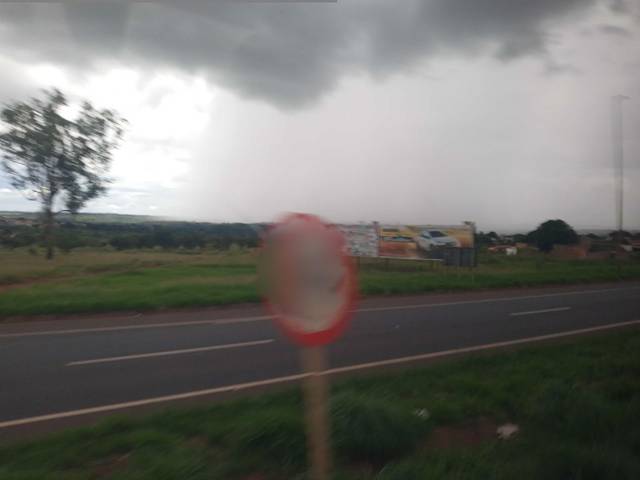
Region: Brazil
Coordinates: -18.906, -48.329